Question: I want to make a html layout,this is the image:

The whole page contain the divs:
'''
Head
left
main01
main02
'''
And the control div:
'''
toogle_bar1
toogle_bar2
'''
Now I want to make the following effect:
1) The 'head' take a specified height of the browser(for example 50px),and take 100% width of the browser.
2) And by default,the 'main02' is not visible,so the 'main01' div take the same height of the 'left' and take the left width.
3) When the 'toggle_bar1' clicked,the 'left' should be hide/shown,once it is not visible,the 'main01' (and 'main02' if 'main02' is visible) will take all the width of the browser.
4) When 'toggle_bar2' clicked,the 'main02' should be hidden/shown,once it is visible,it will take the same width as 'main01'.
5) the 'main01' and 'main02' should have a explictly width and height property.
6) The scroll bar can not be visible anyway when the window resize.
In fact,I can make it using the javascript,but I wonder If I can make it using the pure css(of course the js is need to handle the click event)?
Since now I use the js,when the 'toggle_bar1' clicked,I set the 'left' to "display:none",then caculate the clientwidth,and set the width of the 'main01'(or/and 'main02'),I wonder if this can be caculated by the browser?
I always think that we should avoid do the extra position cacualte work if they can be done by the browser.
Any ideas?
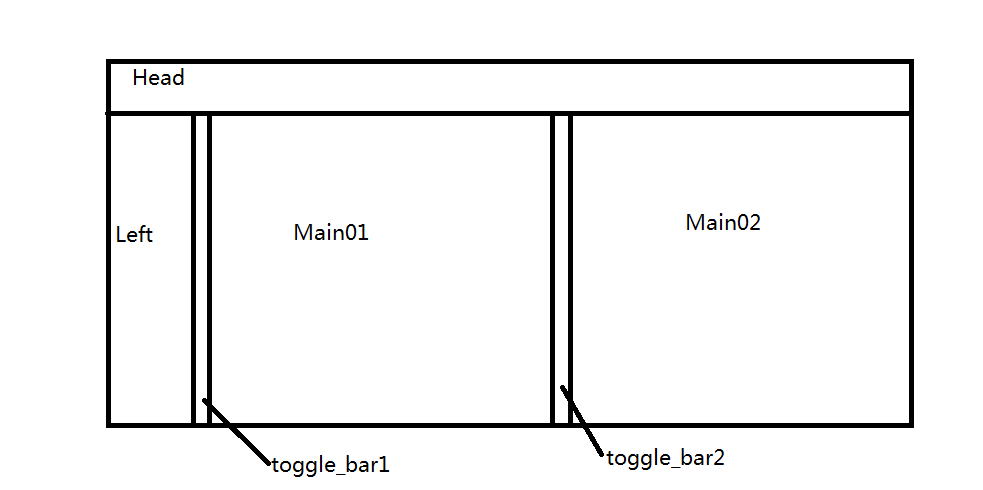
Answer: You could add remove CSS Classes to the Main Wrapper.
Let say you have the MainWrapper and in it "Left", "Middle", "Right"
then you can add or remove CSS Classes from the MainWrapper
'''
.left-item, .right-item, .middle-item { // this are the classes in the Wrapper
some base info
}
.has-left.has-middle .left-item {
width:30%;
}
.has-left.has-middle .middle-item {
width:70%;
}
.has-left.has-middle .right-item {
display:none;
}
'''
What you would have to do with the other combinations, you should know.
No you just use js to "add" or "remove" your css classes, and css does it for you.
MainWrapper Classes: has-left, has-middle, has-right
remove one of them, and your css adjusts.
It sounds like you dont need any generic version, so this could do it...